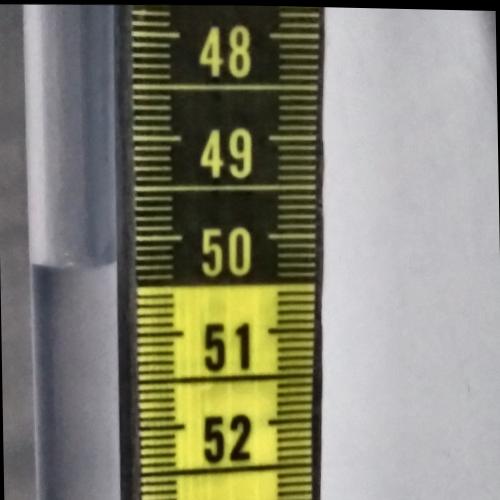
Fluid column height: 50.2 cm